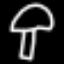
Label: mushroom